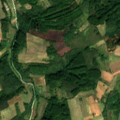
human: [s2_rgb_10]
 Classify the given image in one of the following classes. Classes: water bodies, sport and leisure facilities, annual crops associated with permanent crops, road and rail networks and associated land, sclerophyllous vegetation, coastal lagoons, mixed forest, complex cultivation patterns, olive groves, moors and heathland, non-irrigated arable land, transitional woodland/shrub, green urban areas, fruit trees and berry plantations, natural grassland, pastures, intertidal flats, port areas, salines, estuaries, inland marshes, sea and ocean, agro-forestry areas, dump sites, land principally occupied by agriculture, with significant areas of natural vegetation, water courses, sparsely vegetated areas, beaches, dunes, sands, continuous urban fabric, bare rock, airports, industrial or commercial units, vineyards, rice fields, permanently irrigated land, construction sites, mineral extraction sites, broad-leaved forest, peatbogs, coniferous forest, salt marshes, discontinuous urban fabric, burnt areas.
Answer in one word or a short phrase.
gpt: complex cultivation patterns, land principally occupied by agriculture, with significant areas of natural vegetation, broad-leaved forest